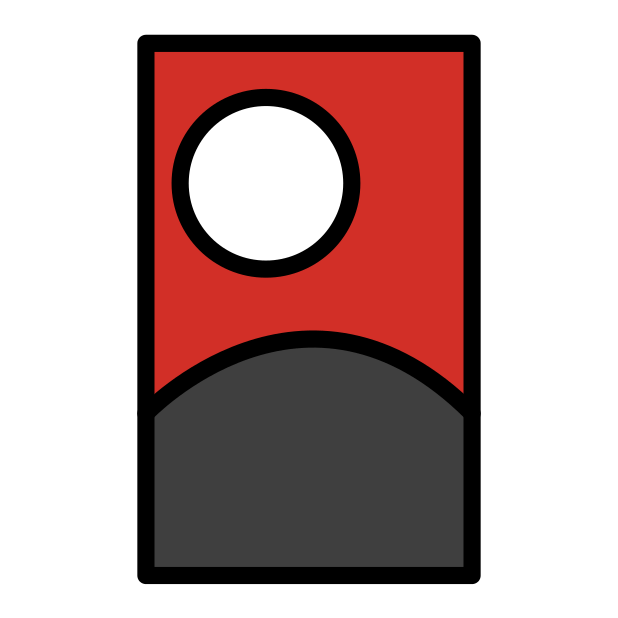
Emoji: 🎴
Name: flower playing cards
Unicode: 0x1f3b4